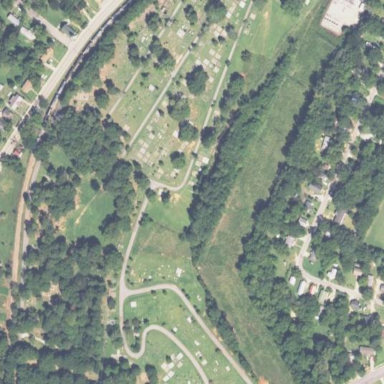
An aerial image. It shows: Cemetery.